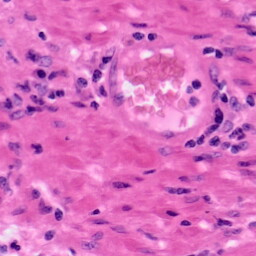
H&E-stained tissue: Colon